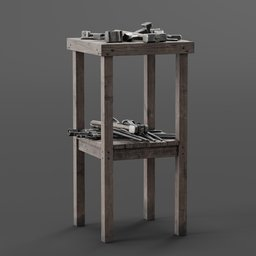
Label: tools